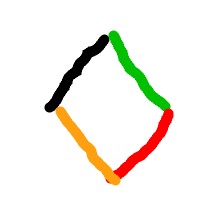
Shape: rhombus